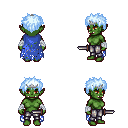
a pixel art fantasy rpg character, female body template, orc, green skin, blue tattered cape, metal pants, white cyan bedhead hairstyle, silver tiara, white cloth bandages, dagger, four views (front, back, left, right), 2x2 character sprite sheet, small pixel art, hard edges, no anti-aliasing